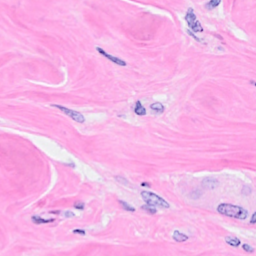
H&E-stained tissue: Breast